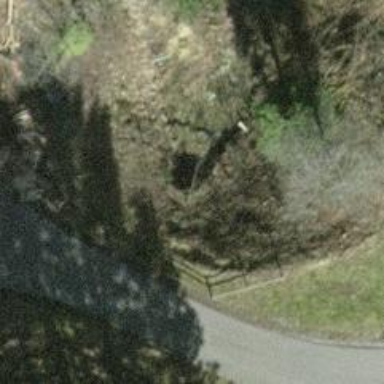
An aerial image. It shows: Culvert tunnel.